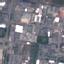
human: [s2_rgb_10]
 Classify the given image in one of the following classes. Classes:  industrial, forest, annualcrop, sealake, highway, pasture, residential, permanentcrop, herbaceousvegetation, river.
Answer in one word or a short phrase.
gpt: Industrial